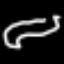
Label: squiggle